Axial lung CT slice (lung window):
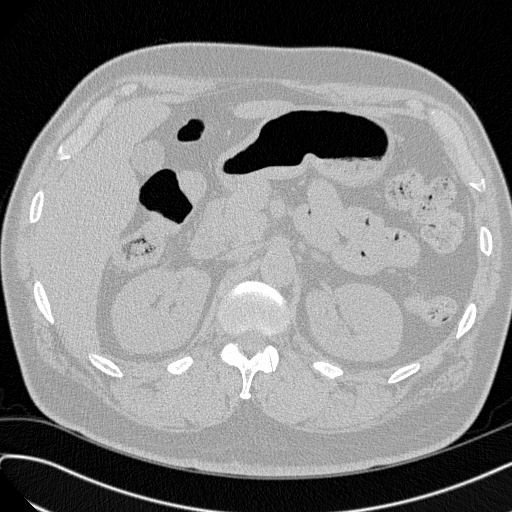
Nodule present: no